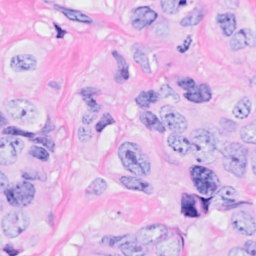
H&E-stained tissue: Breast